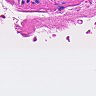
Metastatic tissue present: no